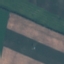
Label: AnnualCrop